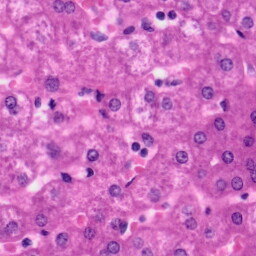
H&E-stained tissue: Liver